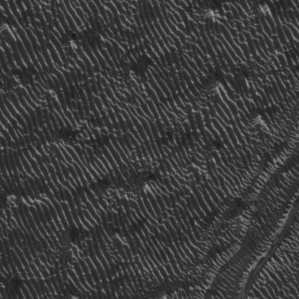
Label: frost